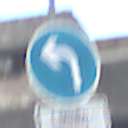
Verkehrszeichen: VorgeschriebeneFahrtrichtungLinks
Zusatzzeichen unten: BesondereFahrzeugeUndTransportgueter2
Umgebung: Outdoor, Suburban
Tageszeit: MorningAfternoon
Wetter: PartlyCloudy
Licht: Natural
Jahreszeit: NotSpecified
Kontrast: LowContrast